Question: I am using a function from this question
<URL>
The code is as below,
'''
define('THUMBNAIL_IMAGE_MAX_WIDTH', 150);
define('THUMBNAIL_IMAGE_MAX_HEIGHT', 150);
function generate_image_thumbnail($source_image_path, $thumbnail_image_path)
{
list($source_image_width, $source_image_height, $source_image_type) = getimagesize($source_image_path);
switch ($source_image_type) {
case IMAGETYPE_GIF:
$source_gd_image = imagecreatefromgif($source_image_path);
break;
case IMAGETYPE_JPEG:
$source_gd_image = imagecreatefromjpeg($source_image_path);
break;
case IMAGETYPE_PNG:
$source_gd_image = imagecreatefrompng($source_image_path);
break;
}
if ($source_gd_image === false) {
return false;
}
$source_aspect_ratio = $source_image_width / $source_image_height;
$thumbnail_aspect_ratio = THUMBNAIL_IMAGE_MAX_WIDTH / THUMBNAIL_IMAGE_MAX_HEIGHT;
if ($source_image_width <= THUMBNAIL_IMAGE_MAX_WIDTH && $source_image_height <= THUMBNAIL_IMAGE_MAX_HEIGHT) {
$thumbnail_image_width = $source_image_width;
$thumbnail_image_height = $source_image_height;
} elseif ($thumbnail_aspect_ratio > $source_aspect_ratio) {
$thumbnail_image_width = (int) (THUMBNAIL_IMAGE_MAX_HEIGHT * $source_aspect_ratio);
$thumbnail_image_height = THUMBNAIL_IMAGE_MAX_HEIGHT;
} else {
$thumbnail_image_width = THUMBNAIL_IMAGE_MAX_WIDTH;
$thumbnail_image_height = (int) (THUMBNAIL_IMAGE_MAX_WIDTH / $source_aspect_ratio);
}
$thumbnail_gd_image = imagecreatetruecolor($thumbnail_image_width, $thumbnail_image_height);
imagecopyresampled($thumbnail_gd_image, $source_gd_image, 0, 0, 0, 0, $thumbnail_image_width, $thumbnail_image_height, $source_image_width, $source_image_height);
$img_disp = imagecreatetruecolor(THUMBNAIL_IMAGE_MAX_WIDTH,THUMBNAIL_IMAGE_MAX_HEIGHT);
$backcolor = imagecolorallocate($img_disp,0,0,0);
imagefill($img_disp,0,0,$backcolor);
imagecopy($img_disp, $thumbnail_gd_image, (imagesx($img_disp)/2)-(imagesx($thumbnail_gd_image)/2), (imagesy($img_disp)/2)-(imagesy($thumbnail_gd_image)/2), 0, 0, imagesx($thumbnail_gd_image), imagesy($thumbnail_gd_image));
imagejpeg($img_disp, $thumbnail_image_path, 90);
imagedestroy($source_gd_image);
imagedestroy($thumbnail_gd_image);
imagedestroy($img_disp);
return true;
}
'''
It works well and will create thumbnail like this

I notice that the function will fill unused portion with black color
imagefill($img_disp,0,0,$backcolor);
How could I remove the black portion instead? I don't need fix width or height.
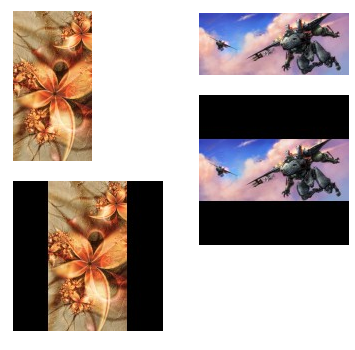
Answer: Maybe the easiest way is to preserve the aspect ratio.
'''
// RESIZE AN IMAGE PROPORTIONALLY AND CROP TO THE CENTER
function resize_and_crop($original_image_url, $thumb_image_url, $thumb_w, $thumb_h, $quality=75)
{
// ACQUIRE THE ORIGINAL IMAGE: http://php.net/manual/en/function.imagecreatefromjpeg.php
$original = imagecreatefromjpeg($original_image_url);
if (!$original) return FALSE;
// GET ORIGINAL IMAGE DIMENSIONS
list($original_w, $original_h) = getimagesize($original_image_url);
// RESIZE IMAGE AND PRESERVE PROPORTIONS
$thumb_w_resize = $thumb_w;
$thumb_h_resize = $thumb_h;
if ($original_w > $original_h)
{
$thumb_h_ratio = $thumb_h / $original_h;
$thumb_w_resize = (int)round($original_w * $thumb_h_ratio);
}
else
{
$thumb_w_ratio = $thumb_w / $original_w;
$thumb_h_resize = (int)round($original_h * $thumb_w_ratio);
}
if ($thumb_w_resize < $thumb_w)
{
$thumb_h_ratio = $thumb_w / $thumb_w_resize;
$thumb_h_resize = (int)round($thumb_h * $thumb_h_ratio);
$thumb_w_resize = $thumb_w;
}
// CREATE THE PROPORTIONAL IMAGE RESOURCE
$thumb = imagecreatetruecolor($thumb_w_resize, $thumb_h_resize);
if (!imagecopyresampled($thumb, $original, 0,0,0,0, $thumb_w_resize, $thumb_h_resize, $original_w, $original_h)) return FALSE;
// ACTIVATE THIS TO STORE THE INTERMEDIATE IMAGE
// imagejpeg($thumb, 'thumbs/temp_' . $thumb_w_resize . 'x' . $thumb_h_resize . '.jpg', 100);
// CREATE THE CENTERED CROPPED IMAGE TO THE SPECIFIED DIMENSIONS
$final = imagecreatetruecolor($thumb_w, $thumb_h);
$thumb_w_offset = 0;
$thumb_h_offset = 0;
if ($thumb_w < $thumb_w_resize)
{
$thumb_w_offset = (int)round(($thumb_w_resize - $thumb_w) / 2);
}
else
{
$thumb_h_offset = (int)round(($thumb_h_resize - $thumb_h) / 2);
}
if (!imagecopy($final, $thumb, 0,0, $thumb_w_offset, $thumb_h_offset, $thumb_w_resize, $thumb_h_resize)) return FALSE;
// STORE THE FINAL IMAGE - WILL OVERWRITE $thumb_image_url
if (!imagejpeg($final, $thumb_image_url, $quality)) return FALSE;
return TRUE;
}
// USE CASE
echo '<a target="_blank" href="images/image_600x374.jpg">Original 600x374</a><br/>';
resize_and_crop('images/image_600x374.jpg', 'thumbs/temp_100x100.jpg', 100, 100);
echo '<a target="_blank" href="thumbs/temp_100x100.jpg">100x100</a><br/>';
resize_and_crop('images/image_600x374.jpg', 'thumbs/temp_200x100.jpg', 200, 100);
echo '<a target="_blank" href="thumbs/temp_200x100.jpg">200x100</a><br/>';
resize_and_crop('images/image_600x374.jpg', 'thumbs/temp_200x300.jpg', 200, 300);
echo '<a target="_blank" href="thumbs/temp_200x300.jpg">200x300</a><br/>';
'''